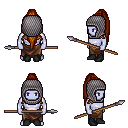
a pixel art fantasy rpg character, male body template, dark elf, purple skin, leather shoulder armor, robe skirt, brunette extra-long topknot hairstyle, chain hood, black shoes, spear, four views (front, back, left, right), 2x2 character sprite sheet, small pixel art, hard edges, no anti-aliasing